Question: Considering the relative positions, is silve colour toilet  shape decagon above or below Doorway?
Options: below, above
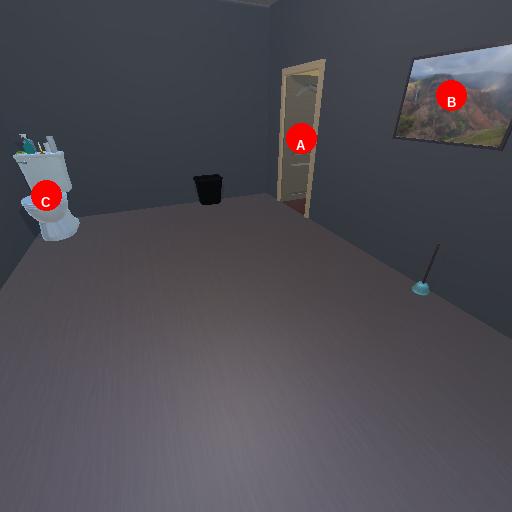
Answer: below